Interaction volume radius: 10 \u00c5
Interaction volume height: 15 \u00c5
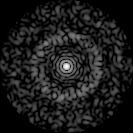
Disorder parameter: 0.8603